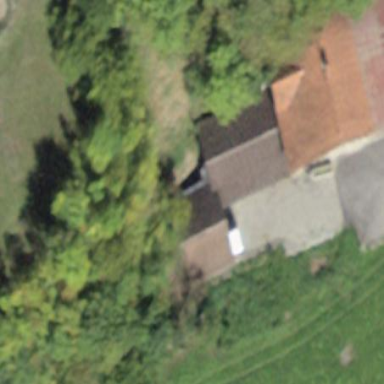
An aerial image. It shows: Farm building.